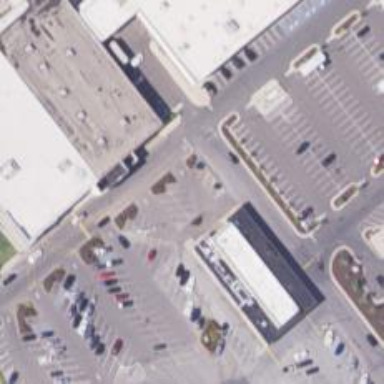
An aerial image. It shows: Supermarket.